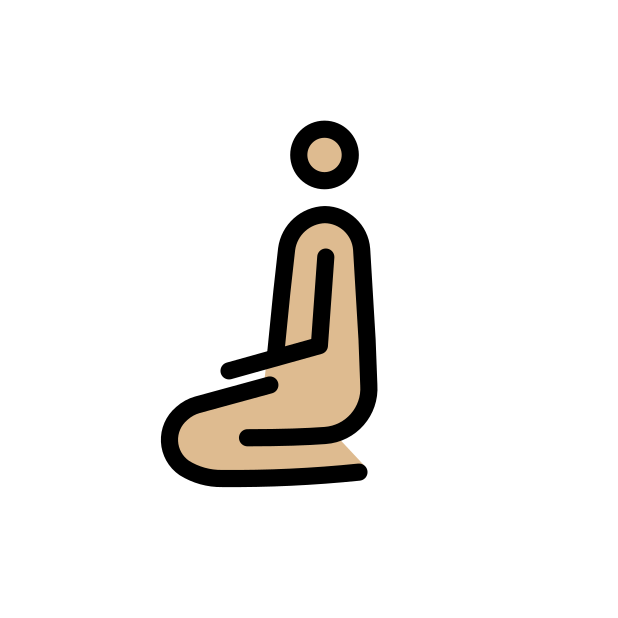
person kneeling: medium-light skin tone